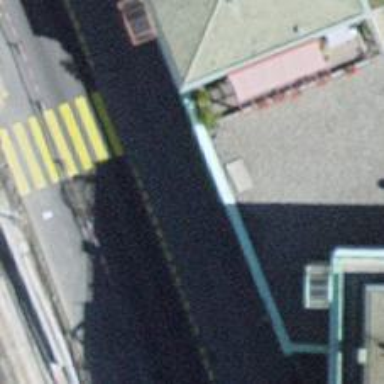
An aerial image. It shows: Footway tunnel passing through building.